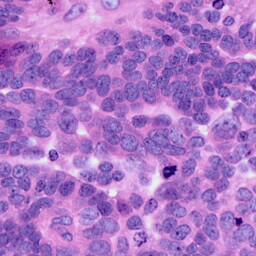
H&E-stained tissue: Ovarian